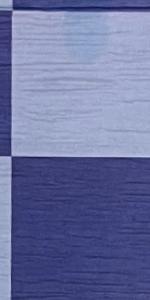
Label: Empty